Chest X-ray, PA view. Patient: 50 years old, sex F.
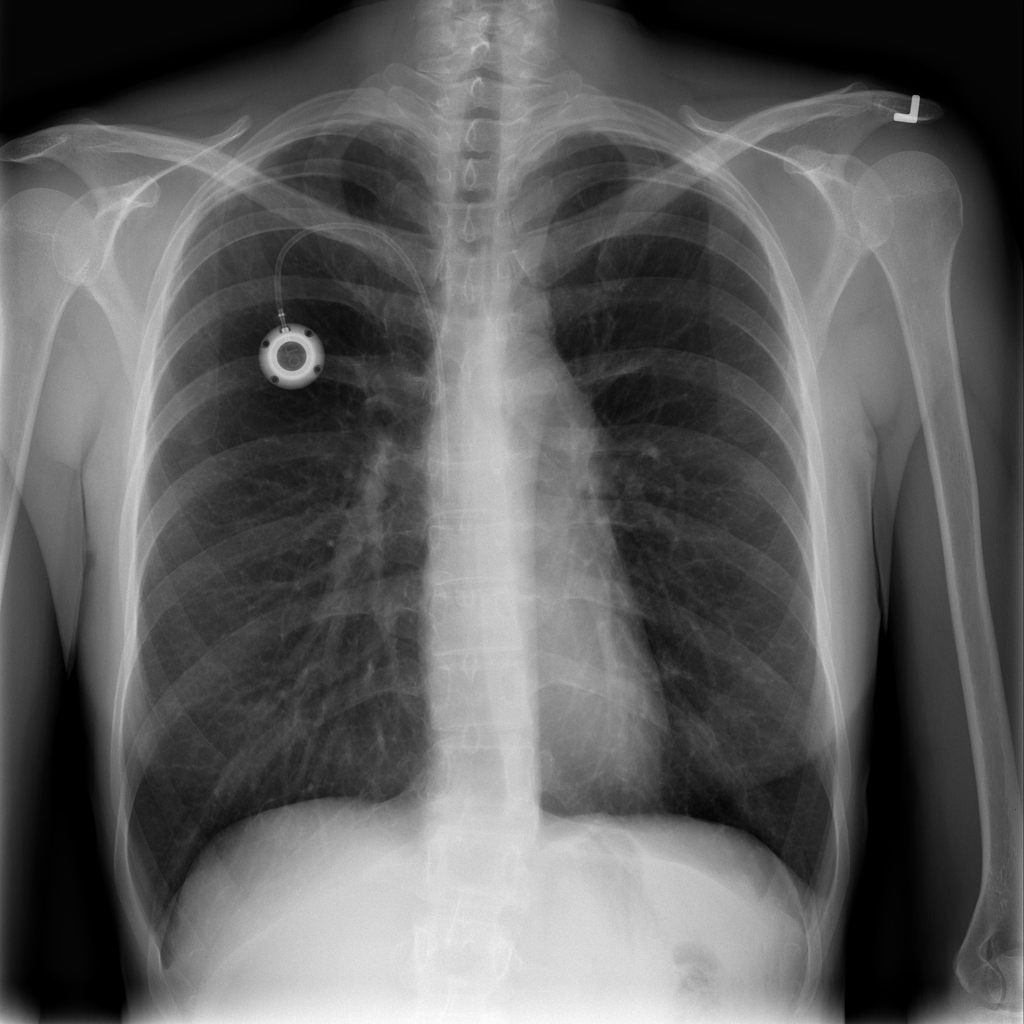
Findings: No Finding